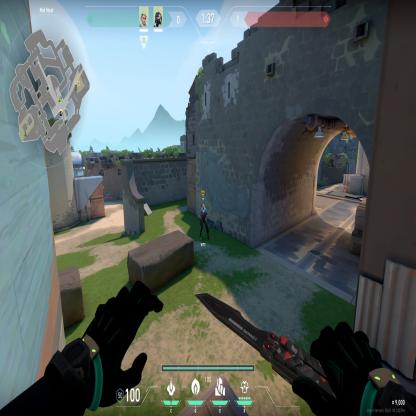
Label: teammate